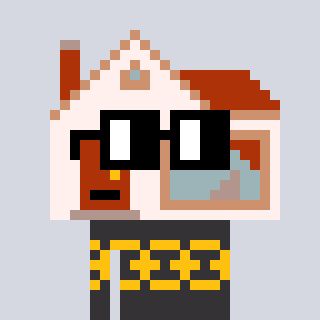
a pixel art character with square black glasses, a house-shaped head and a grayscale-colored body on a cool background